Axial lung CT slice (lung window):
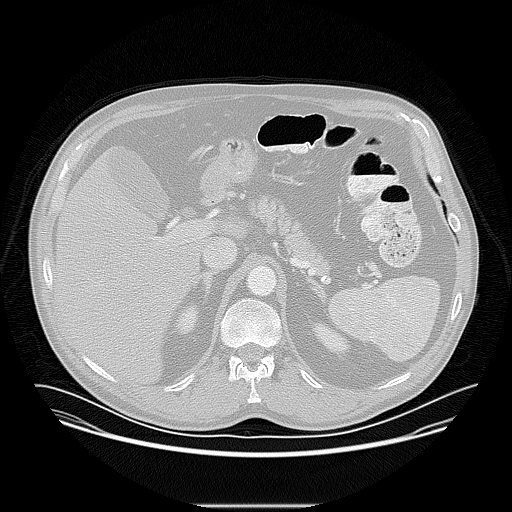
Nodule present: no